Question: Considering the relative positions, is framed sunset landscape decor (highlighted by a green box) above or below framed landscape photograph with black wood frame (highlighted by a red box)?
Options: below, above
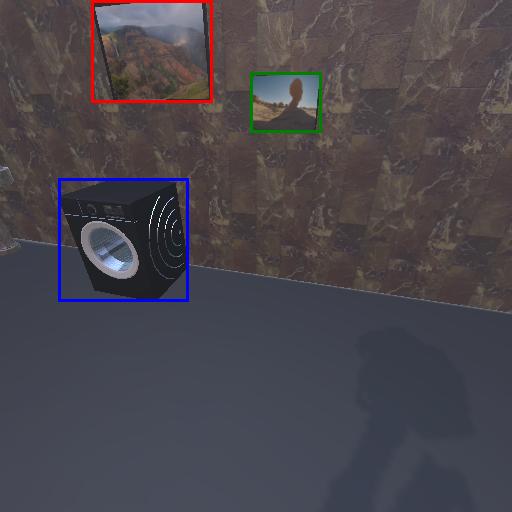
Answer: below